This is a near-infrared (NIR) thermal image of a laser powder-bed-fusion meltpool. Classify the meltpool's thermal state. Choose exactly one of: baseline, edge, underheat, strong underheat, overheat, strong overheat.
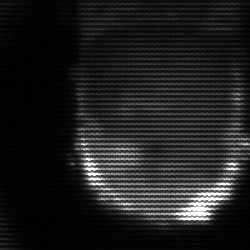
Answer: baseline